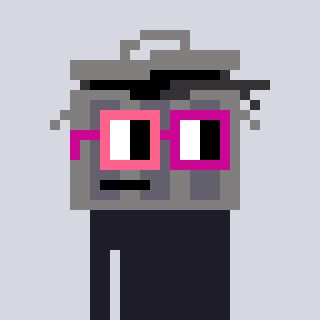
a pixel art character with square pink and red glasses, a trashcan-shaped head and a teal-colored body on a cool background